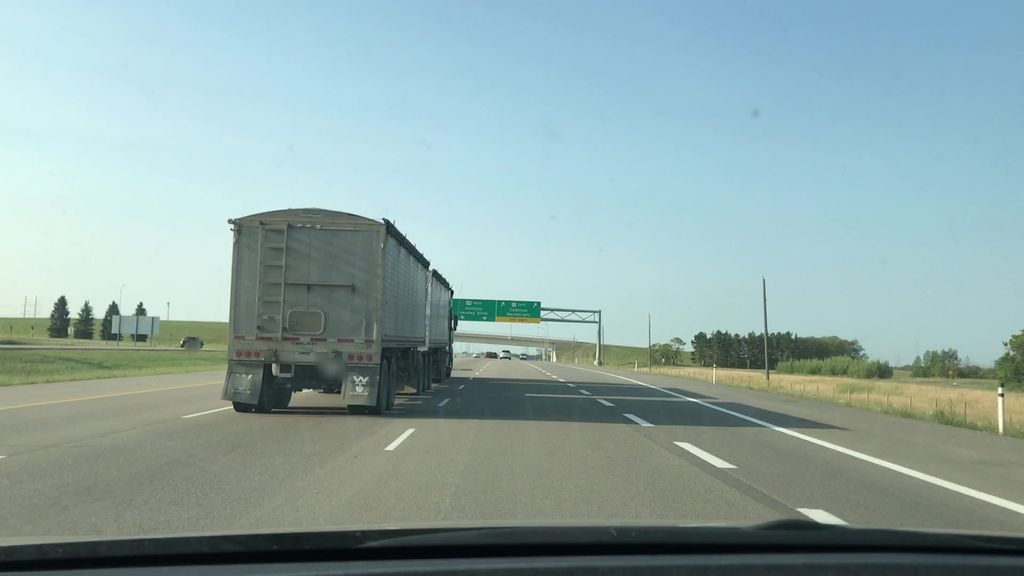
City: edmonton